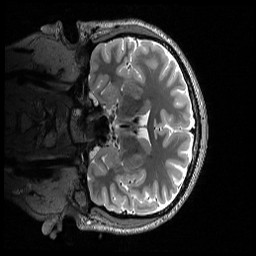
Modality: T2w
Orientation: coronal
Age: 25
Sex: male
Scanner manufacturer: siemens
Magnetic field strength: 3 T
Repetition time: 3.2 s
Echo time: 0.566 s